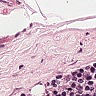
Metastatic tissue present: no